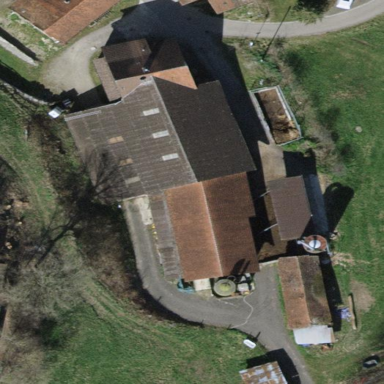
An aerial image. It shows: Farmyard area.